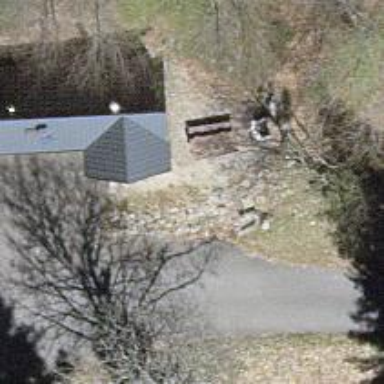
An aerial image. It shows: Picnic table located in leisure land area.